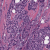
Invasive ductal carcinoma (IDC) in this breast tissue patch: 1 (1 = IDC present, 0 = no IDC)